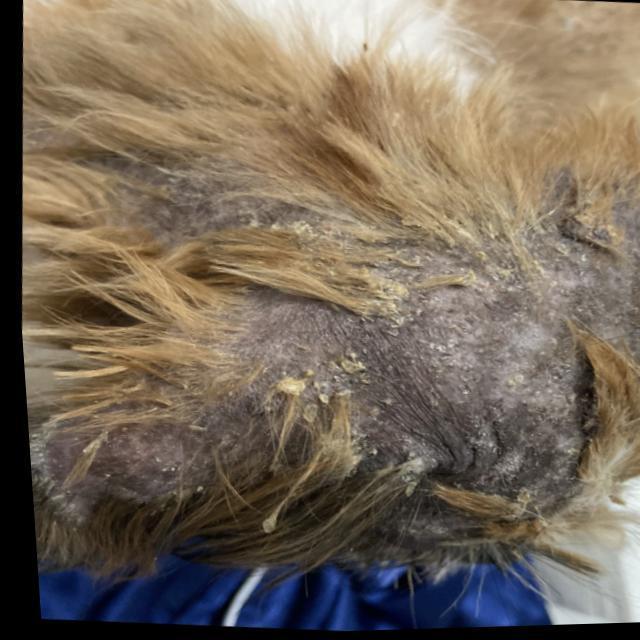
Canine demodicosis (Demodex mange) — caused by Demodex canis mites. Presents with alopecia, follicular papules, pustules, and comedones. Often localized on face and forelimbs.